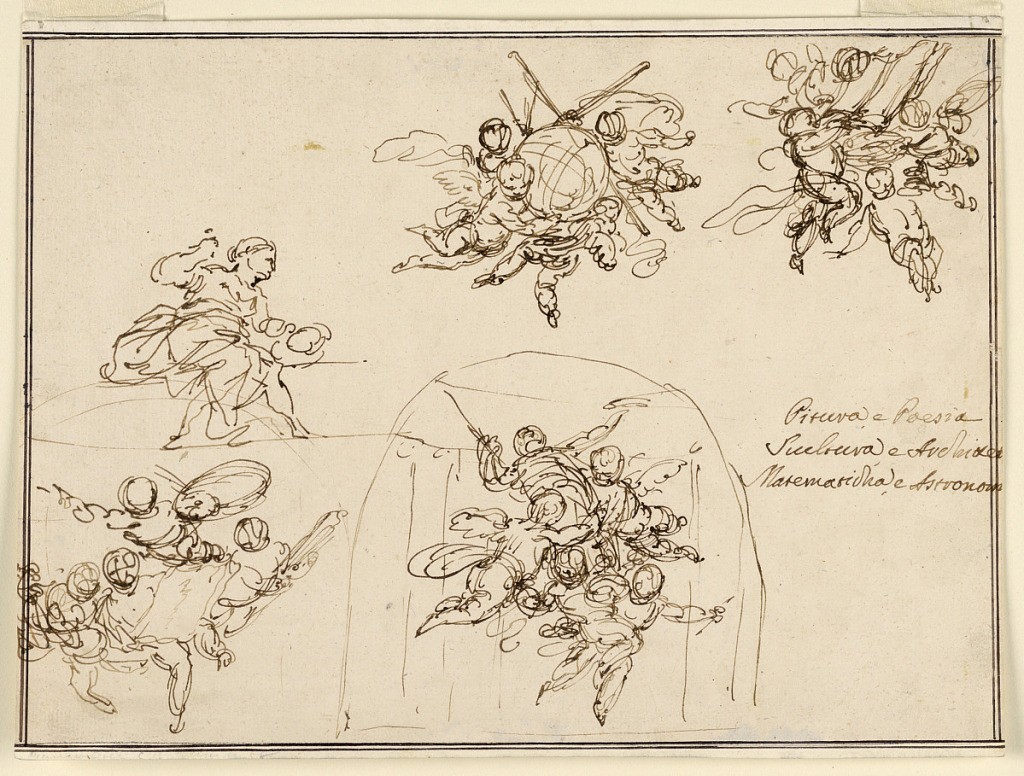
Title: Sketches for wall paintings: Arts and Sciences
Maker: Giuseppe Bernardino Bison, Italian, 1762 - 1844
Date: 1800–1825
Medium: Pen and ink on paper
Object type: Drawing
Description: Above at left: a woman as a sculptor. At right: a group of four flying putti with a globe. At right: similar group with a book. Below: a group of four putti, and a fifth one with objects; the five putti are in a hall with columns, framed within an oval.